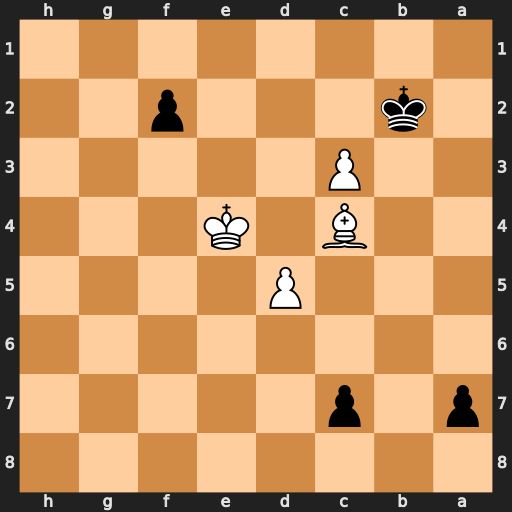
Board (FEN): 8/p1p5/8/3P4/2B1K3/2P5/1k3p2/8
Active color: b
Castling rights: -
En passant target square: -
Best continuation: a5 Kd4 a4 d6 cxd6